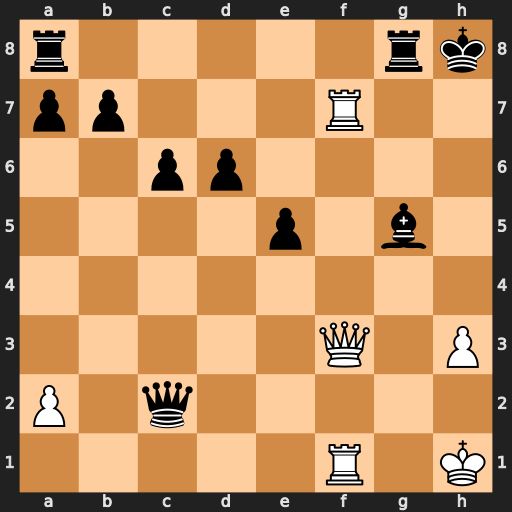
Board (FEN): r5rk/pp3R2/2pp4/4p1b1/8/5Q1P/P1q5/5R1K
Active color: w
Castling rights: -
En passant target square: -
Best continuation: Qh5+ Bh6 Qxh6+ Qh7 Rxh7#